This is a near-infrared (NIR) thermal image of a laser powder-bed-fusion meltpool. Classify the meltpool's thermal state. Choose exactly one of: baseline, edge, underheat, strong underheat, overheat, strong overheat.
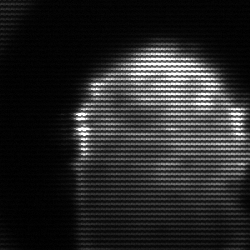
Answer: baseline